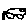
Label: car